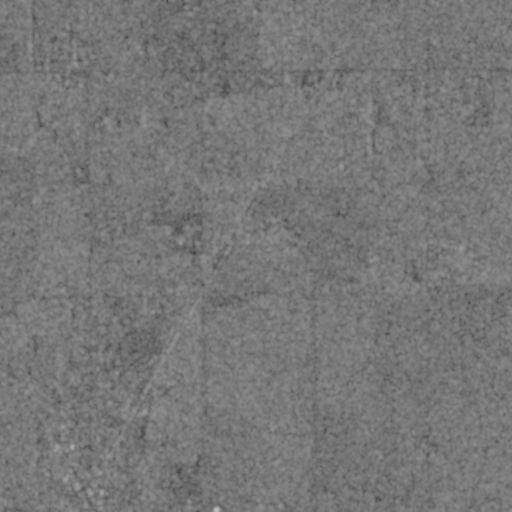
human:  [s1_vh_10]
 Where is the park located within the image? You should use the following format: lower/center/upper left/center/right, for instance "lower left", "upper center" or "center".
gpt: The park is located in the lower left of the image.
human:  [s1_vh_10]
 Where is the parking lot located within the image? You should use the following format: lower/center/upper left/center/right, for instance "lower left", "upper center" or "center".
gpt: The parking lot is located in the lower left of the image.
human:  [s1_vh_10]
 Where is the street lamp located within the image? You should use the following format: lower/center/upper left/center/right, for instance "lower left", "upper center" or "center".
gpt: The street lamp is located in the lower left of the image.
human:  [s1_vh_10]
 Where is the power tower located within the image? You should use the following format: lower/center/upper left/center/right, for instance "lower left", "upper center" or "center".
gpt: There is no power tower in the image.

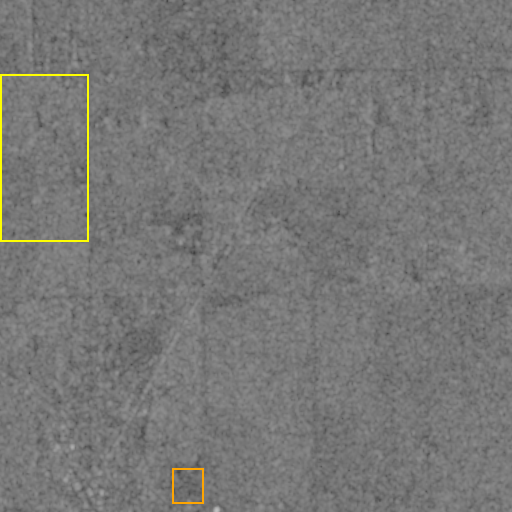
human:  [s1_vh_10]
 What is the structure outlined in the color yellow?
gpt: The structure outlined in yellow is a crop field.
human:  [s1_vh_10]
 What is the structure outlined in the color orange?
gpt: The structure outlined in orange is a park.
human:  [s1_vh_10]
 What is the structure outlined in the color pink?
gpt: There is no pink outline.